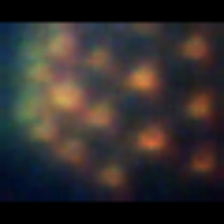
Taxon: Phaeocystis
Group: Other